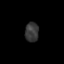
Tissue: skin
Cell type: Fibroblasts
Senescence score: 0.7134
Nuclear area (px): 261
Mean DAPI intensity: 55.126